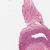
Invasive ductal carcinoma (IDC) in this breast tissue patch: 0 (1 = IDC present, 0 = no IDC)